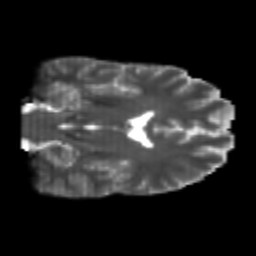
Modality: T2w
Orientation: coronal
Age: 24
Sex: male
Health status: healthy
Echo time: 0.074 s